Interaction volume radius: 10 \u00c5
Interaction volume height: 10 \u00c5
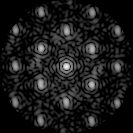
Disorder parameter: 0.303